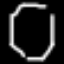
Label: octagon